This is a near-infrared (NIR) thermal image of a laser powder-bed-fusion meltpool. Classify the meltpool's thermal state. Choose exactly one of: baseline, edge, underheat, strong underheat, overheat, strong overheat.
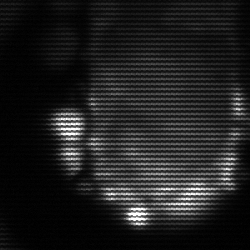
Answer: baseline